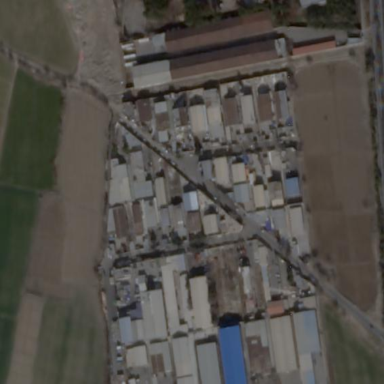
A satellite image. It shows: Industrial area.